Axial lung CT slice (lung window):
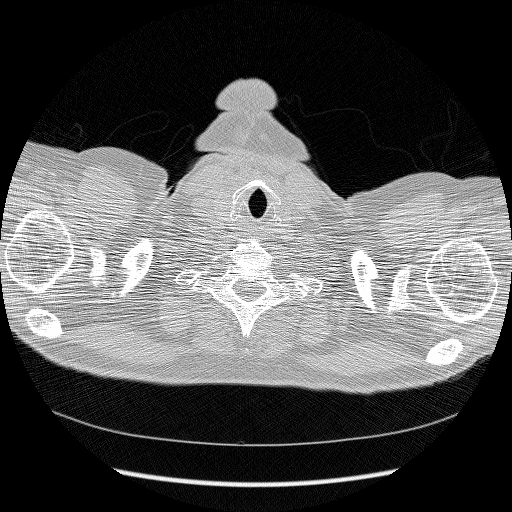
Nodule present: no